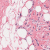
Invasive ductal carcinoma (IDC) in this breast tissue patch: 1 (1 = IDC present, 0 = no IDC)